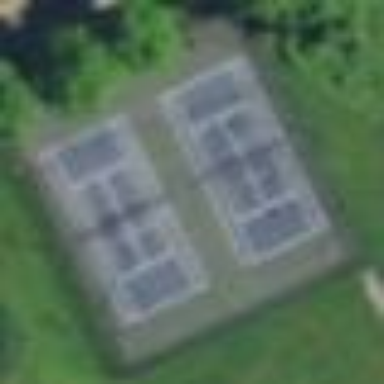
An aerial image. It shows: Tennis court on the leisure land pitch.